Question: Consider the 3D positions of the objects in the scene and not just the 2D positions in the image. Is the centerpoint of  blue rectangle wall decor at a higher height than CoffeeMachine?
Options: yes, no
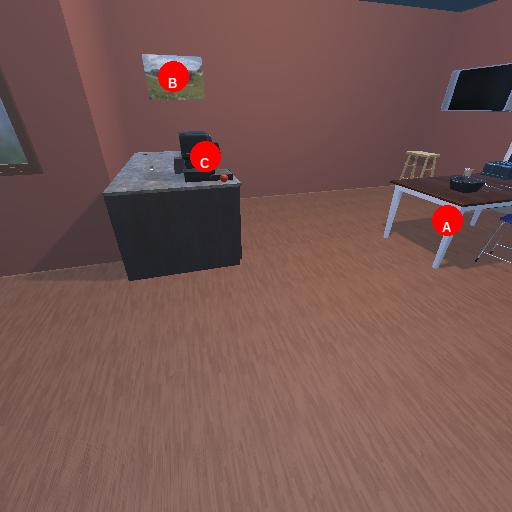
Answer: yes